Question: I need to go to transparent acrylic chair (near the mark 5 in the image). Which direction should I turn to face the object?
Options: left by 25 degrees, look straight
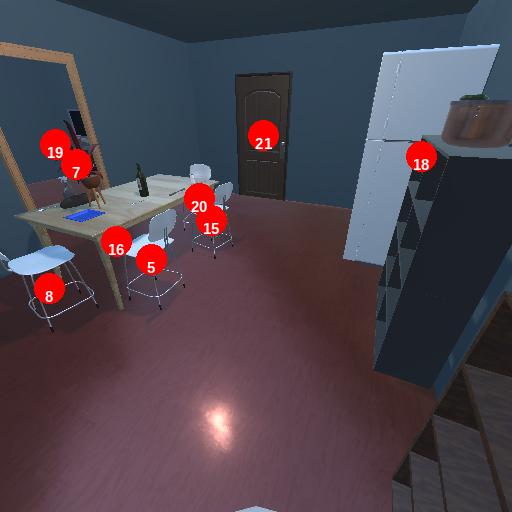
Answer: left by 25 degrees